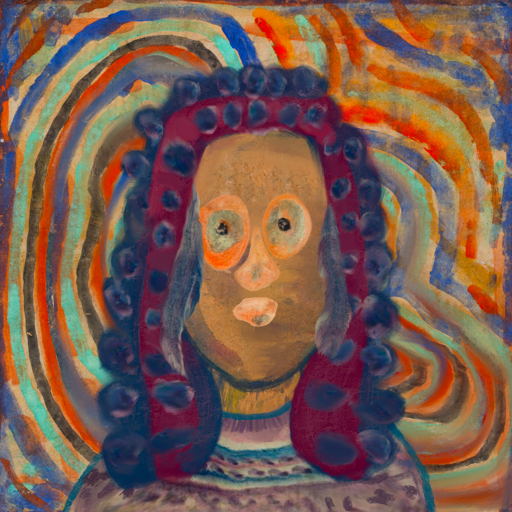
Background: Sisters, Head And Neck Front: In_The_Sun, Face Front: Childish, Bust: HillGirl, Hair Front: Hill_Girl, Head Accessory: Blank, Second Necklace: Blank, Necklace: Blank, Baby: Blank